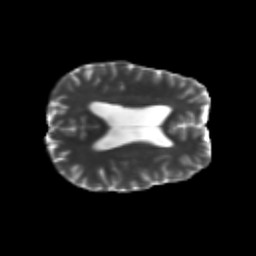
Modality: T2w
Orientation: axial
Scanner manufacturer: siemens
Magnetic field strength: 3 T
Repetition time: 8.8 s
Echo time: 0.085 s